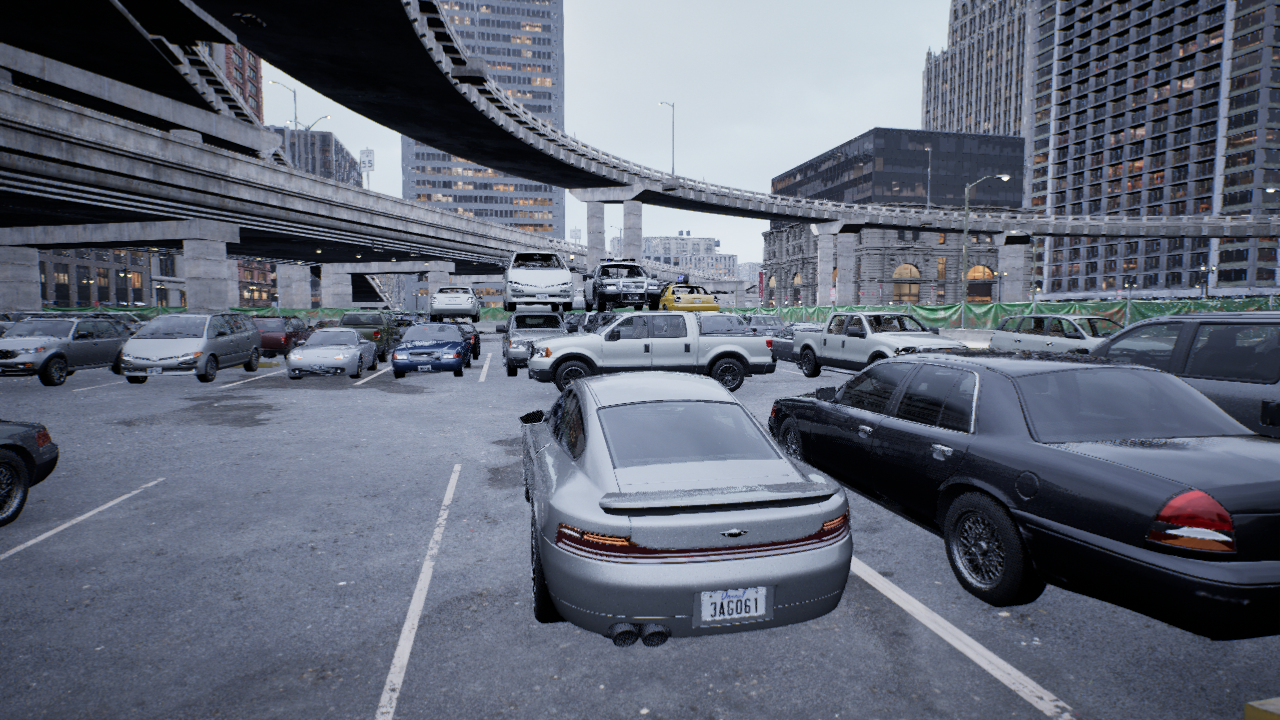
Venue: arterial
Lighting: overcast
Vehicle rig: pickup